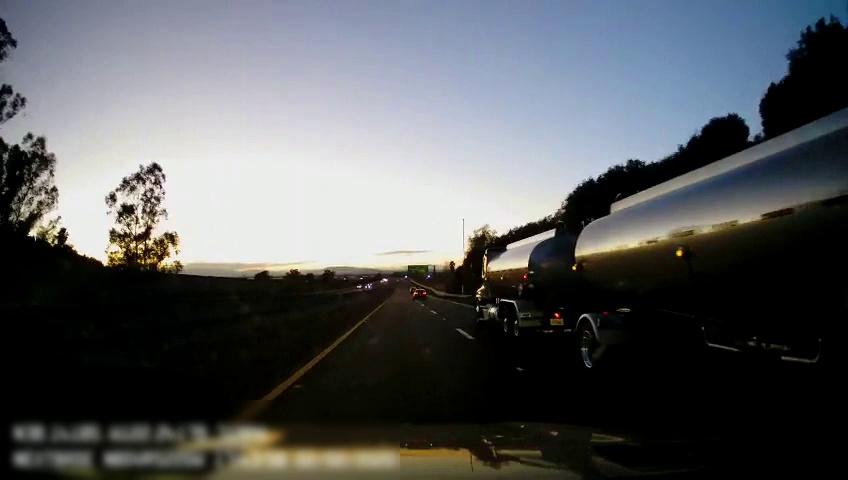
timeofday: Dusk/Dawn/Twilight
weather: Sunny
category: Drivable Space
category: Vehicles | Car
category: Vehicles | Other LV
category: Vehicles | Truck
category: Lanes | Alternate Lane
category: Lanes | Alternate Lane
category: Lanes | Alternate Lane
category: Traffic | Signs